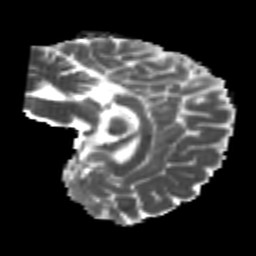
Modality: MD
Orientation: sagittal
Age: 20
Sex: female
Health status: healthy
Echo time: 0.074 s